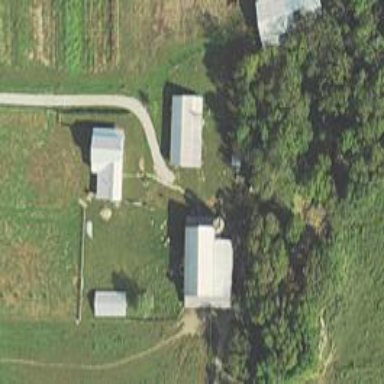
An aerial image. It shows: Driveway.